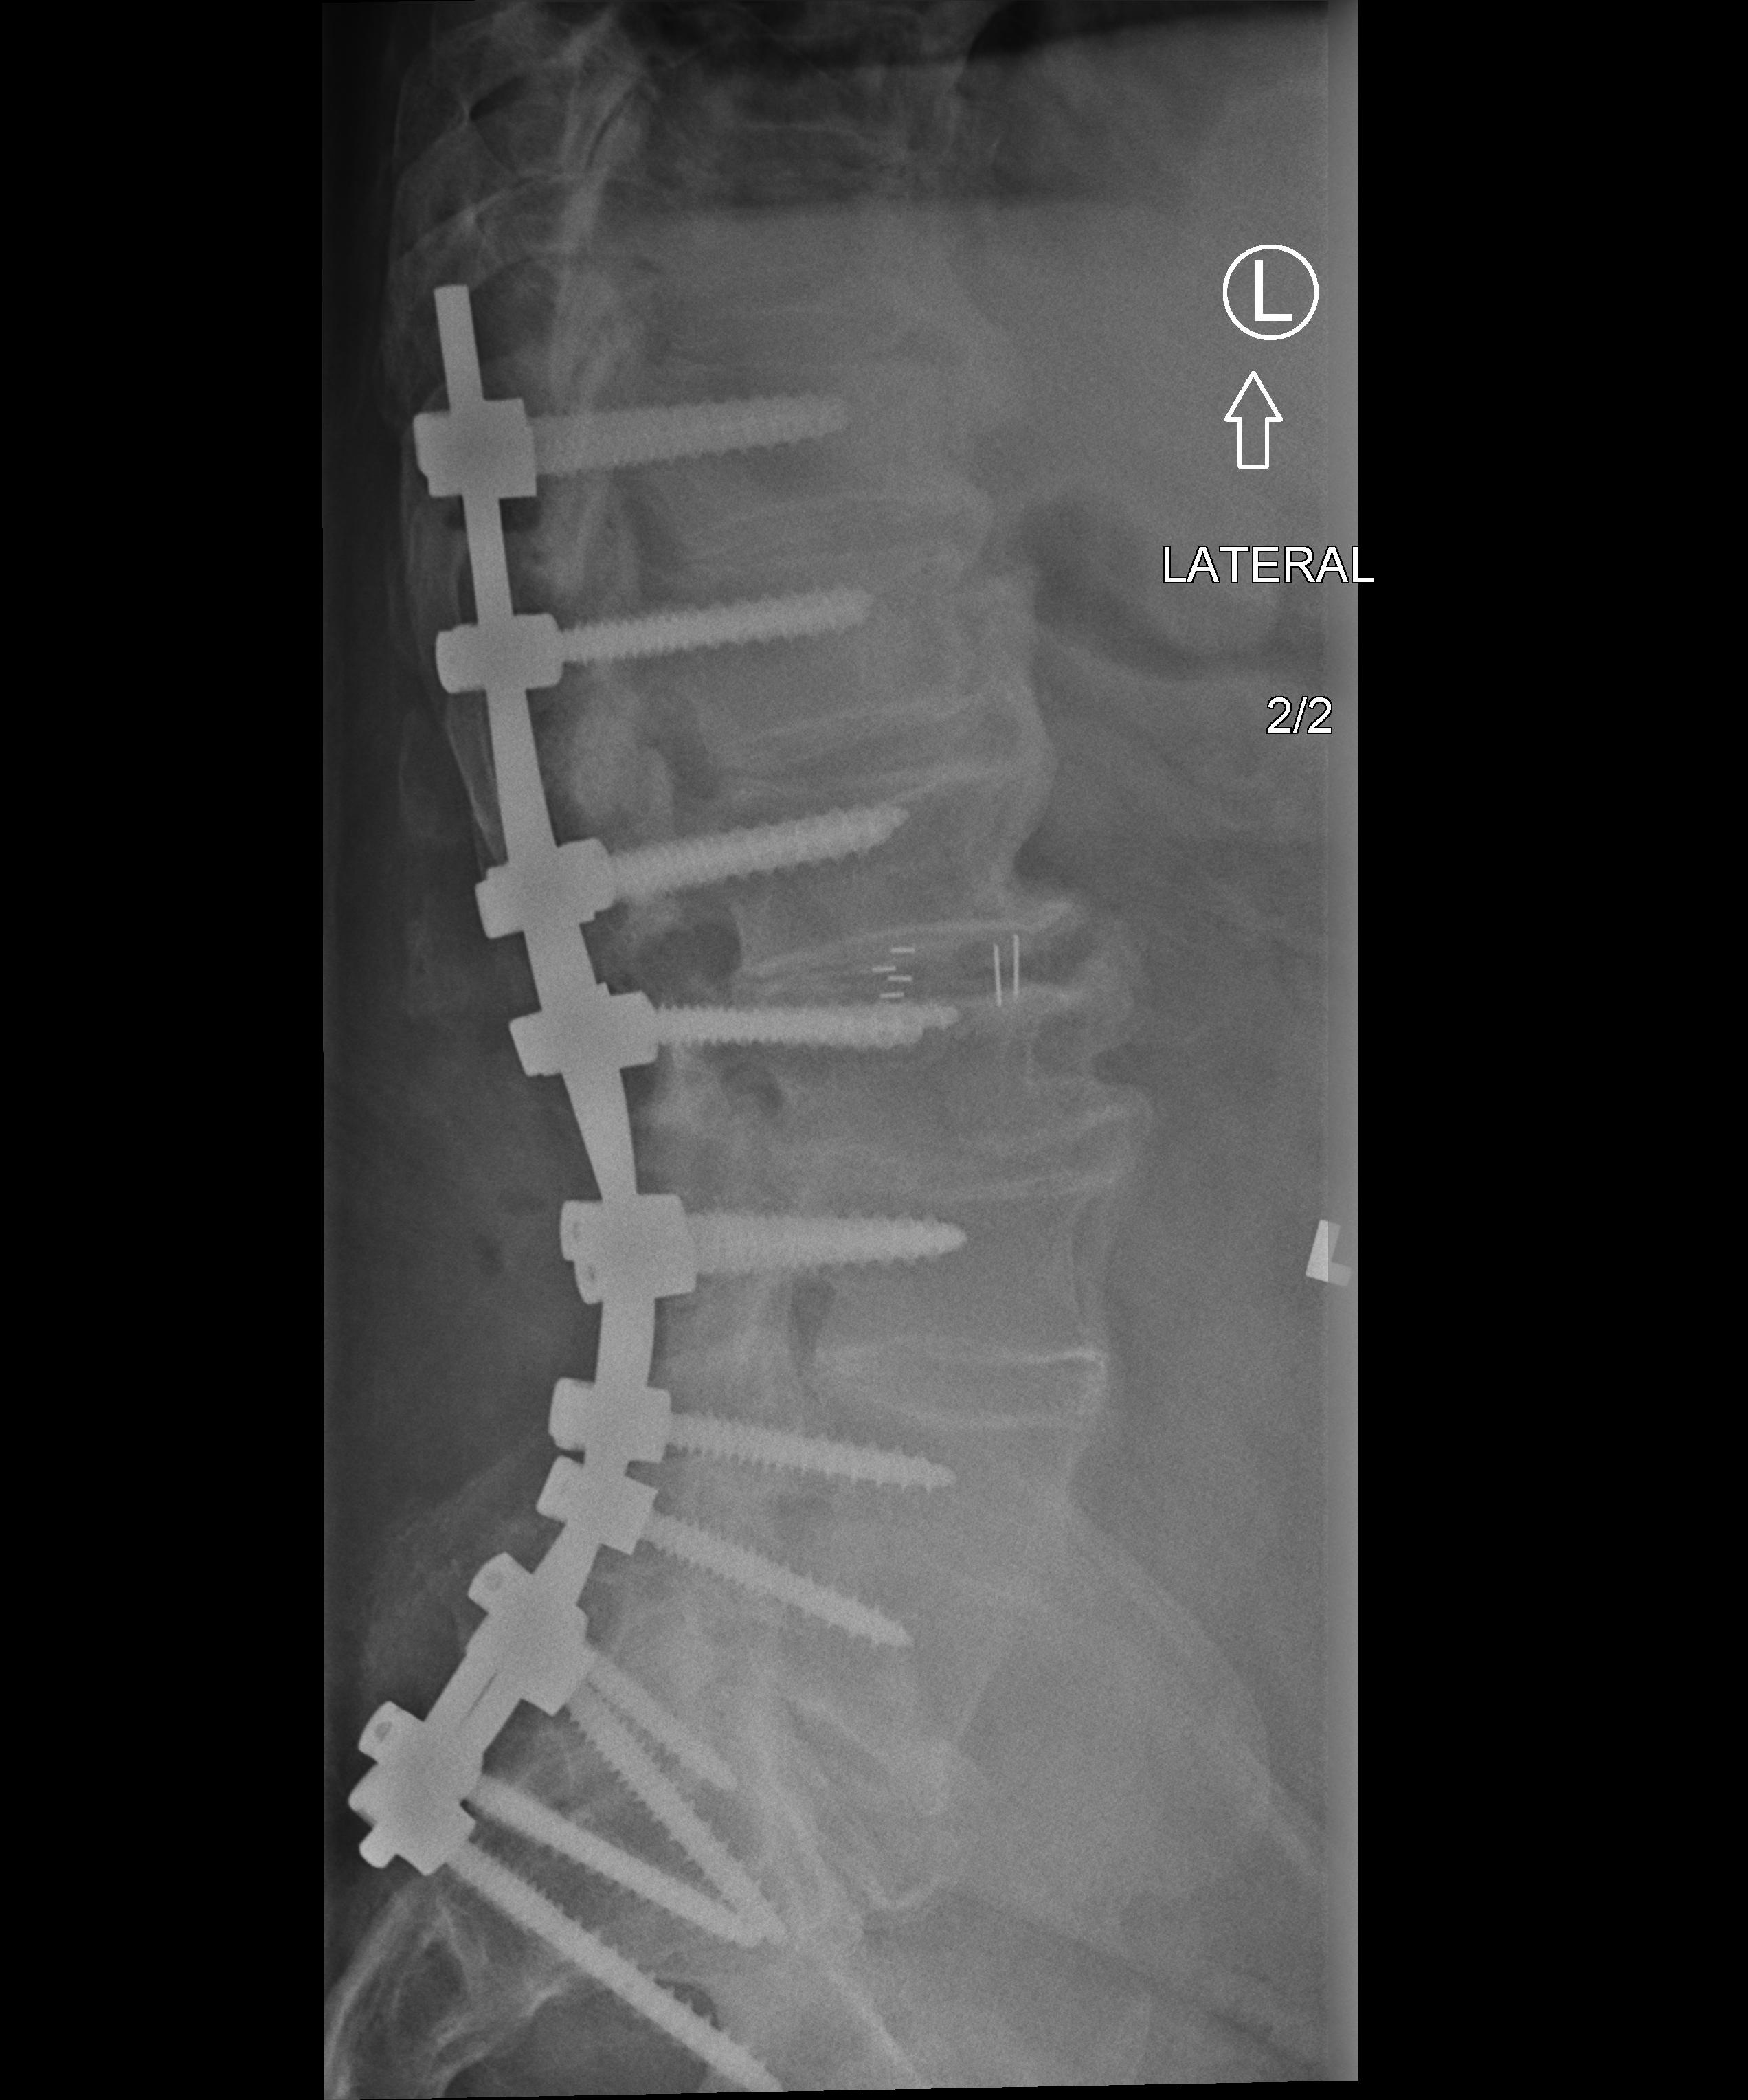
View: LATERAL
Implant manufacturer: medtronic solera